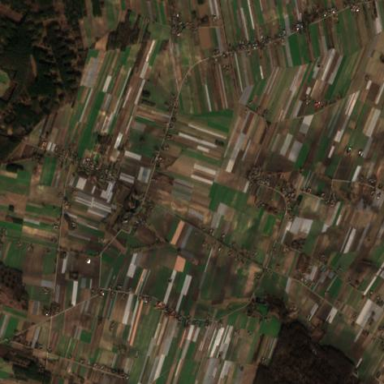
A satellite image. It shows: View of farmland.